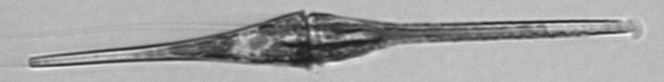
Label: Tripos_furca